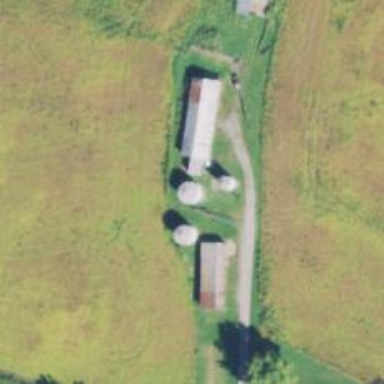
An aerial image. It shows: Silo.